Field crop: maize
Growth stage: 2
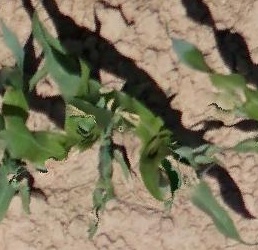
Species: maize